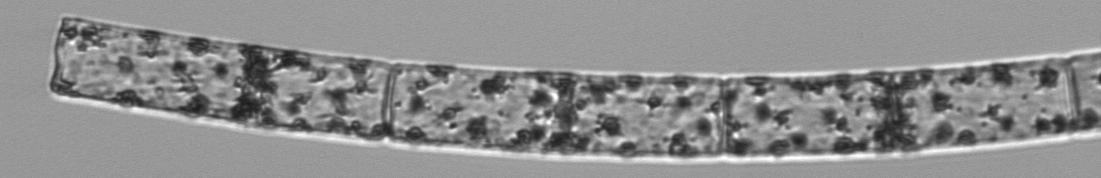
Label: Guinardia_flaccida